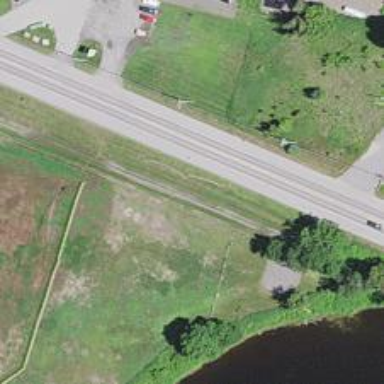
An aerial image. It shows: Abandoned railway service road.